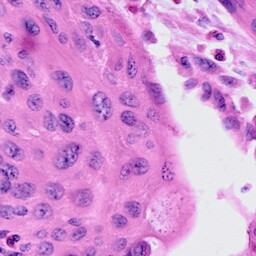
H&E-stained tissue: Cervix